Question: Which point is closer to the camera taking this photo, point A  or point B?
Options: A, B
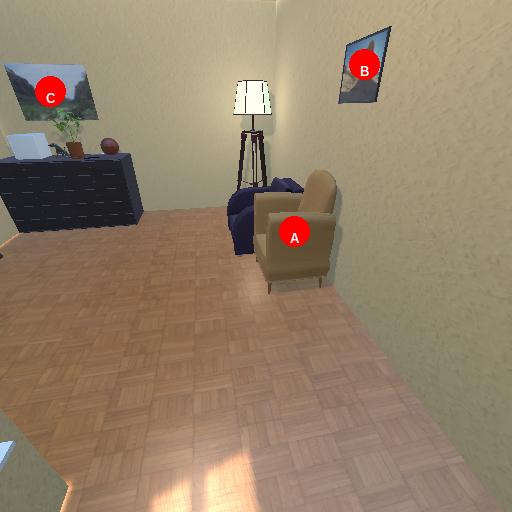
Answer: A